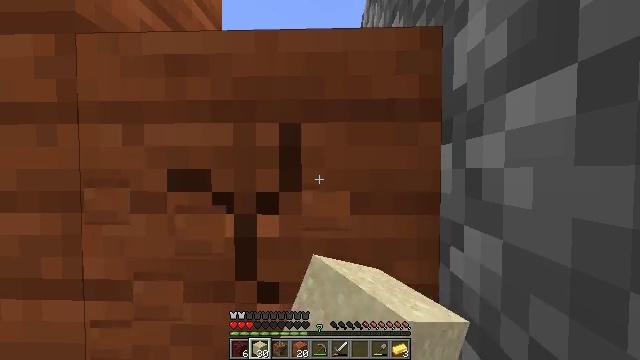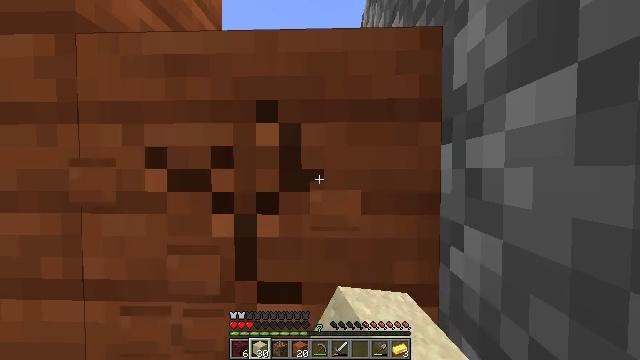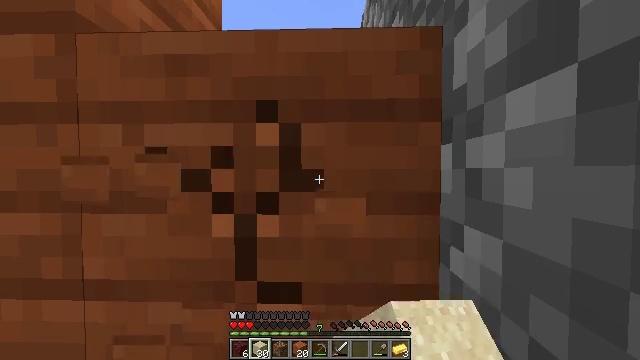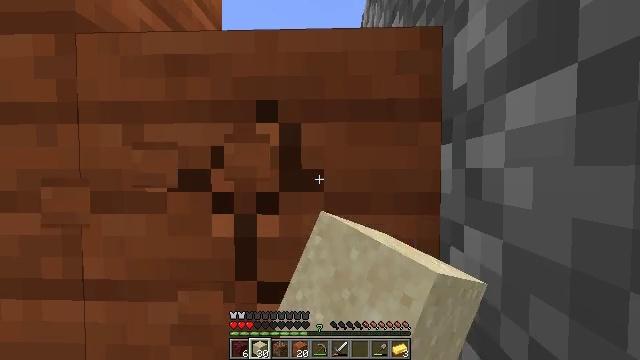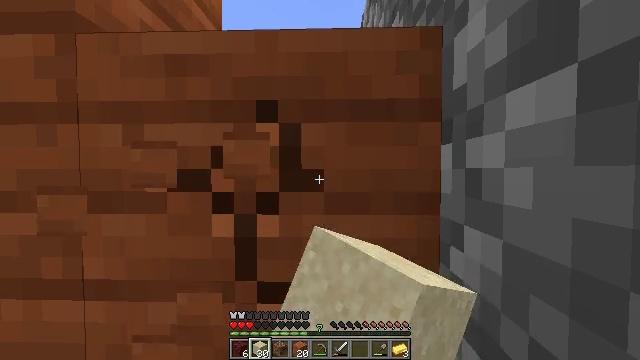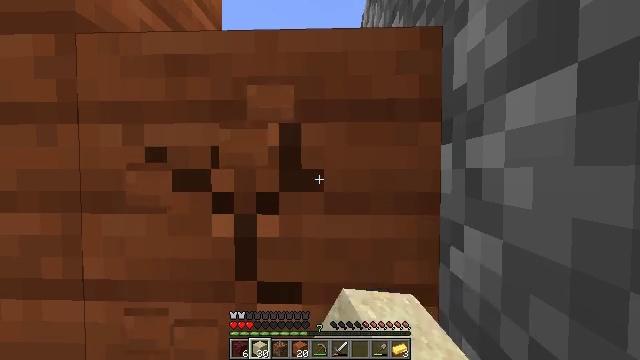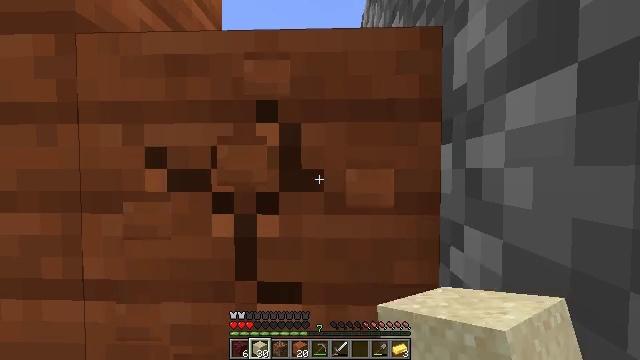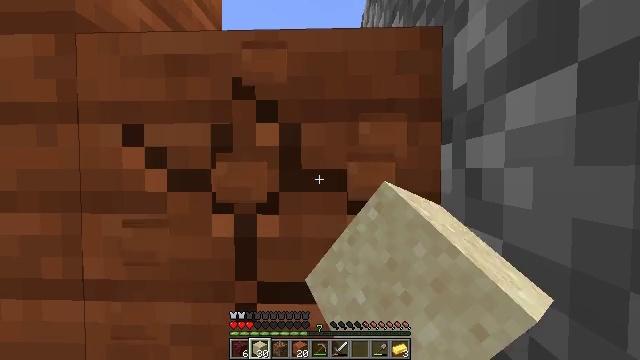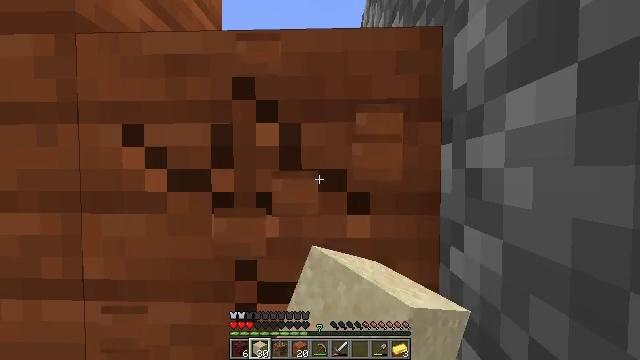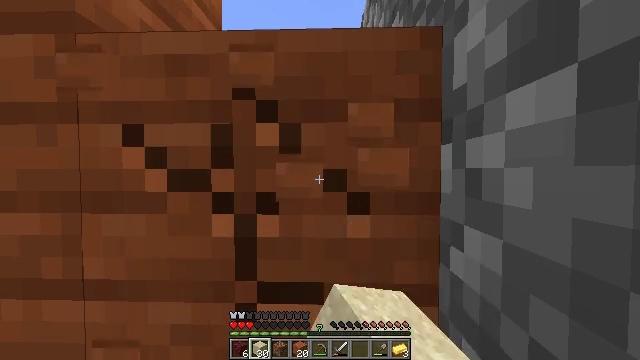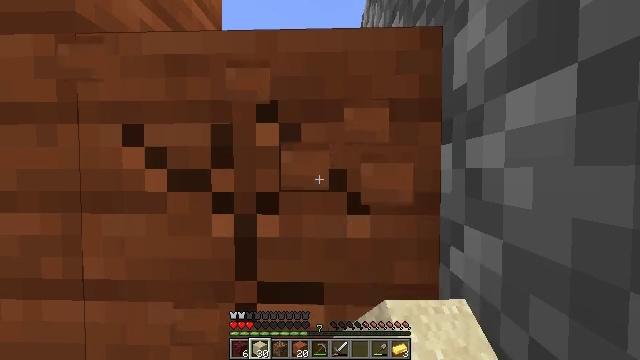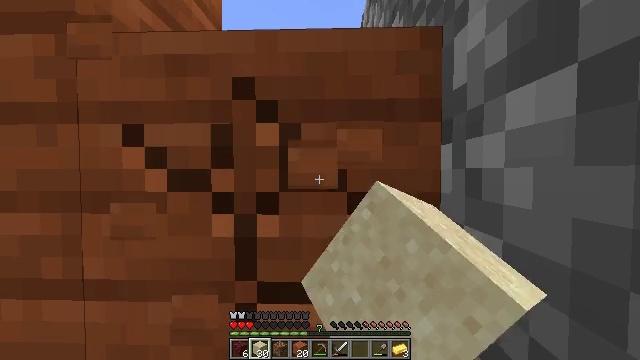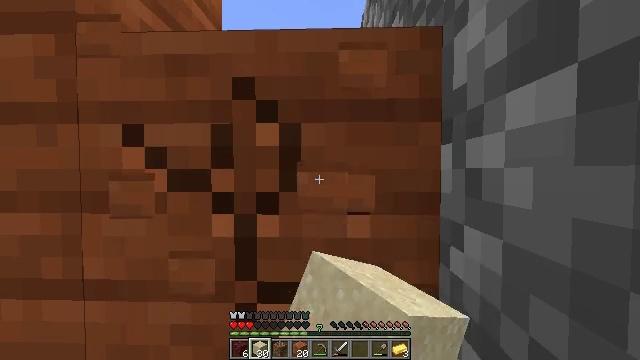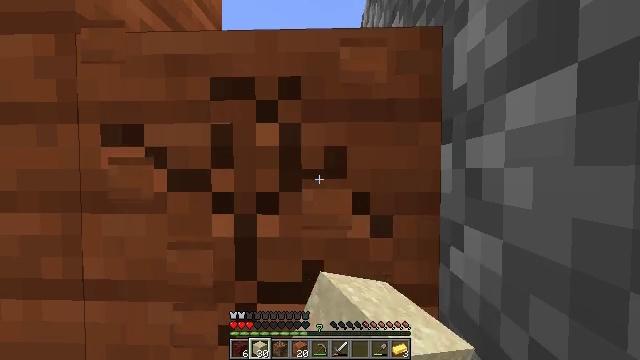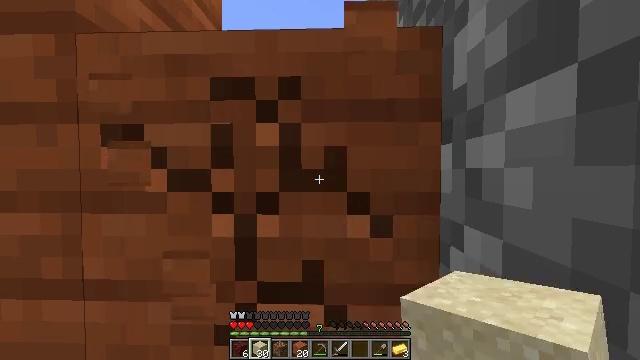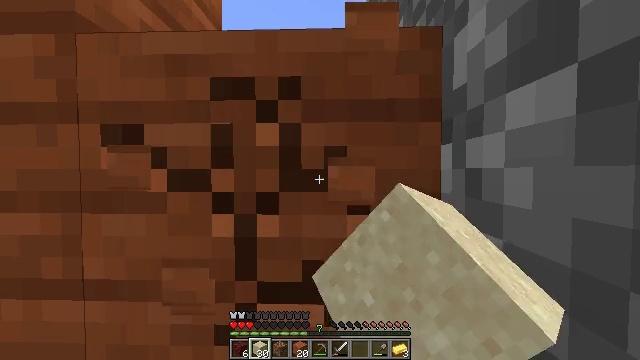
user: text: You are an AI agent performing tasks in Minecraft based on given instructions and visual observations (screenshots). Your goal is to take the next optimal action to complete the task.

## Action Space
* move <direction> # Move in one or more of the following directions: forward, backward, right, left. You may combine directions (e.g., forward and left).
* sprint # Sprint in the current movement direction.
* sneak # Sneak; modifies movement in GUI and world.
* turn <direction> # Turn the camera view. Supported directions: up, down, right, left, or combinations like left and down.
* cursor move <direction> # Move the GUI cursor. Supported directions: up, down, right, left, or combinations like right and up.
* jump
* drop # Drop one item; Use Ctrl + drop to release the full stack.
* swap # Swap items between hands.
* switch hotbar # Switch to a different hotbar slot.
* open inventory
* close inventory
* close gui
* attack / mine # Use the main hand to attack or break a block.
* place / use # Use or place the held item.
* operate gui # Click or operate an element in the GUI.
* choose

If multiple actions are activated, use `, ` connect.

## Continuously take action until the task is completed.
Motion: motion action
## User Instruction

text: Mine acacia planks.
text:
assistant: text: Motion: attack / mine
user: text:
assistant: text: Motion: attack / mine
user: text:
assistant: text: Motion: attack / mine
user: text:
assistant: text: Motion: attack / mine
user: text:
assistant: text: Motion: attack / mine
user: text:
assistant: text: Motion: attack / mine
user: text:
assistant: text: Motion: attack / mine
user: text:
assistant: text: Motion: attack / mine
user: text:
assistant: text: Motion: attack / mine
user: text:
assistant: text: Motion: attack / mine
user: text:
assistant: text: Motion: attack / mine
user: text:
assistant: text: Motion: attack / mine
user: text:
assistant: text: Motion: attack / mine
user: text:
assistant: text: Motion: attack / mine
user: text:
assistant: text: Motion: attack / mine
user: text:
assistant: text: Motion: attack / mine
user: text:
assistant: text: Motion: attack / mine
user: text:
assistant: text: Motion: attack / mine
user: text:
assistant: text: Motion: attack / mine
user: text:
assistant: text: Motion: attack / mine
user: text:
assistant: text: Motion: attack / mine
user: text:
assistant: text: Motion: attack / mine
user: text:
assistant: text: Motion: attack / mine
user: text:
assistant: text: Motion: attack / mine
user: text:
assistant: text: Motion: attack / mine
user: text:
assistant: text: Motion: attack / mine
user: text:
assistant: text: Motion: attack / mine
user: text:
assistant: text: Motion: attack / mine
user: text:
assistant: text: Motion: attack / mine
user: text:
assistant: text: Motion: attack / mine